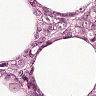
Metastatic tissue present: yes